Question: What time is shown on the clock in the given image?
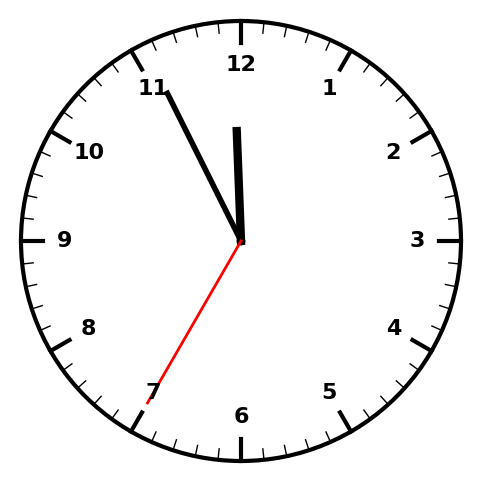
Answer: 11:55:35